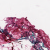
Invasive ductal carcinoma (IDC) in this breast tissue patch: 0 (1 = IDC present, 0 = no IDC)